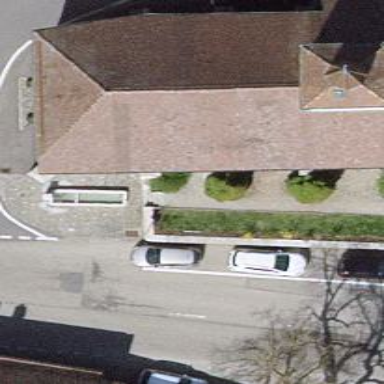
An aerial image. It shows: Fountain.